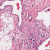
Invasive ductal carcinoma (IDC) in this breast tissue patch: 0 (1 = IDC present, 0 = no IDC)